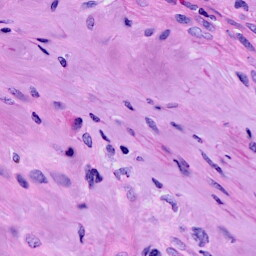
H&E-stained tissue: Cervix